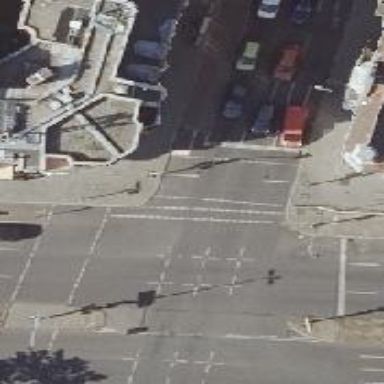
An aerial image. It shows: Road with traffic signals.